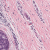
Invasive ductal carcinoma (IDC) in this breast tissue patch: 0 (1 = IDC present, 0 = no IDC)